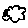
Label: cloud